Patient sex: F
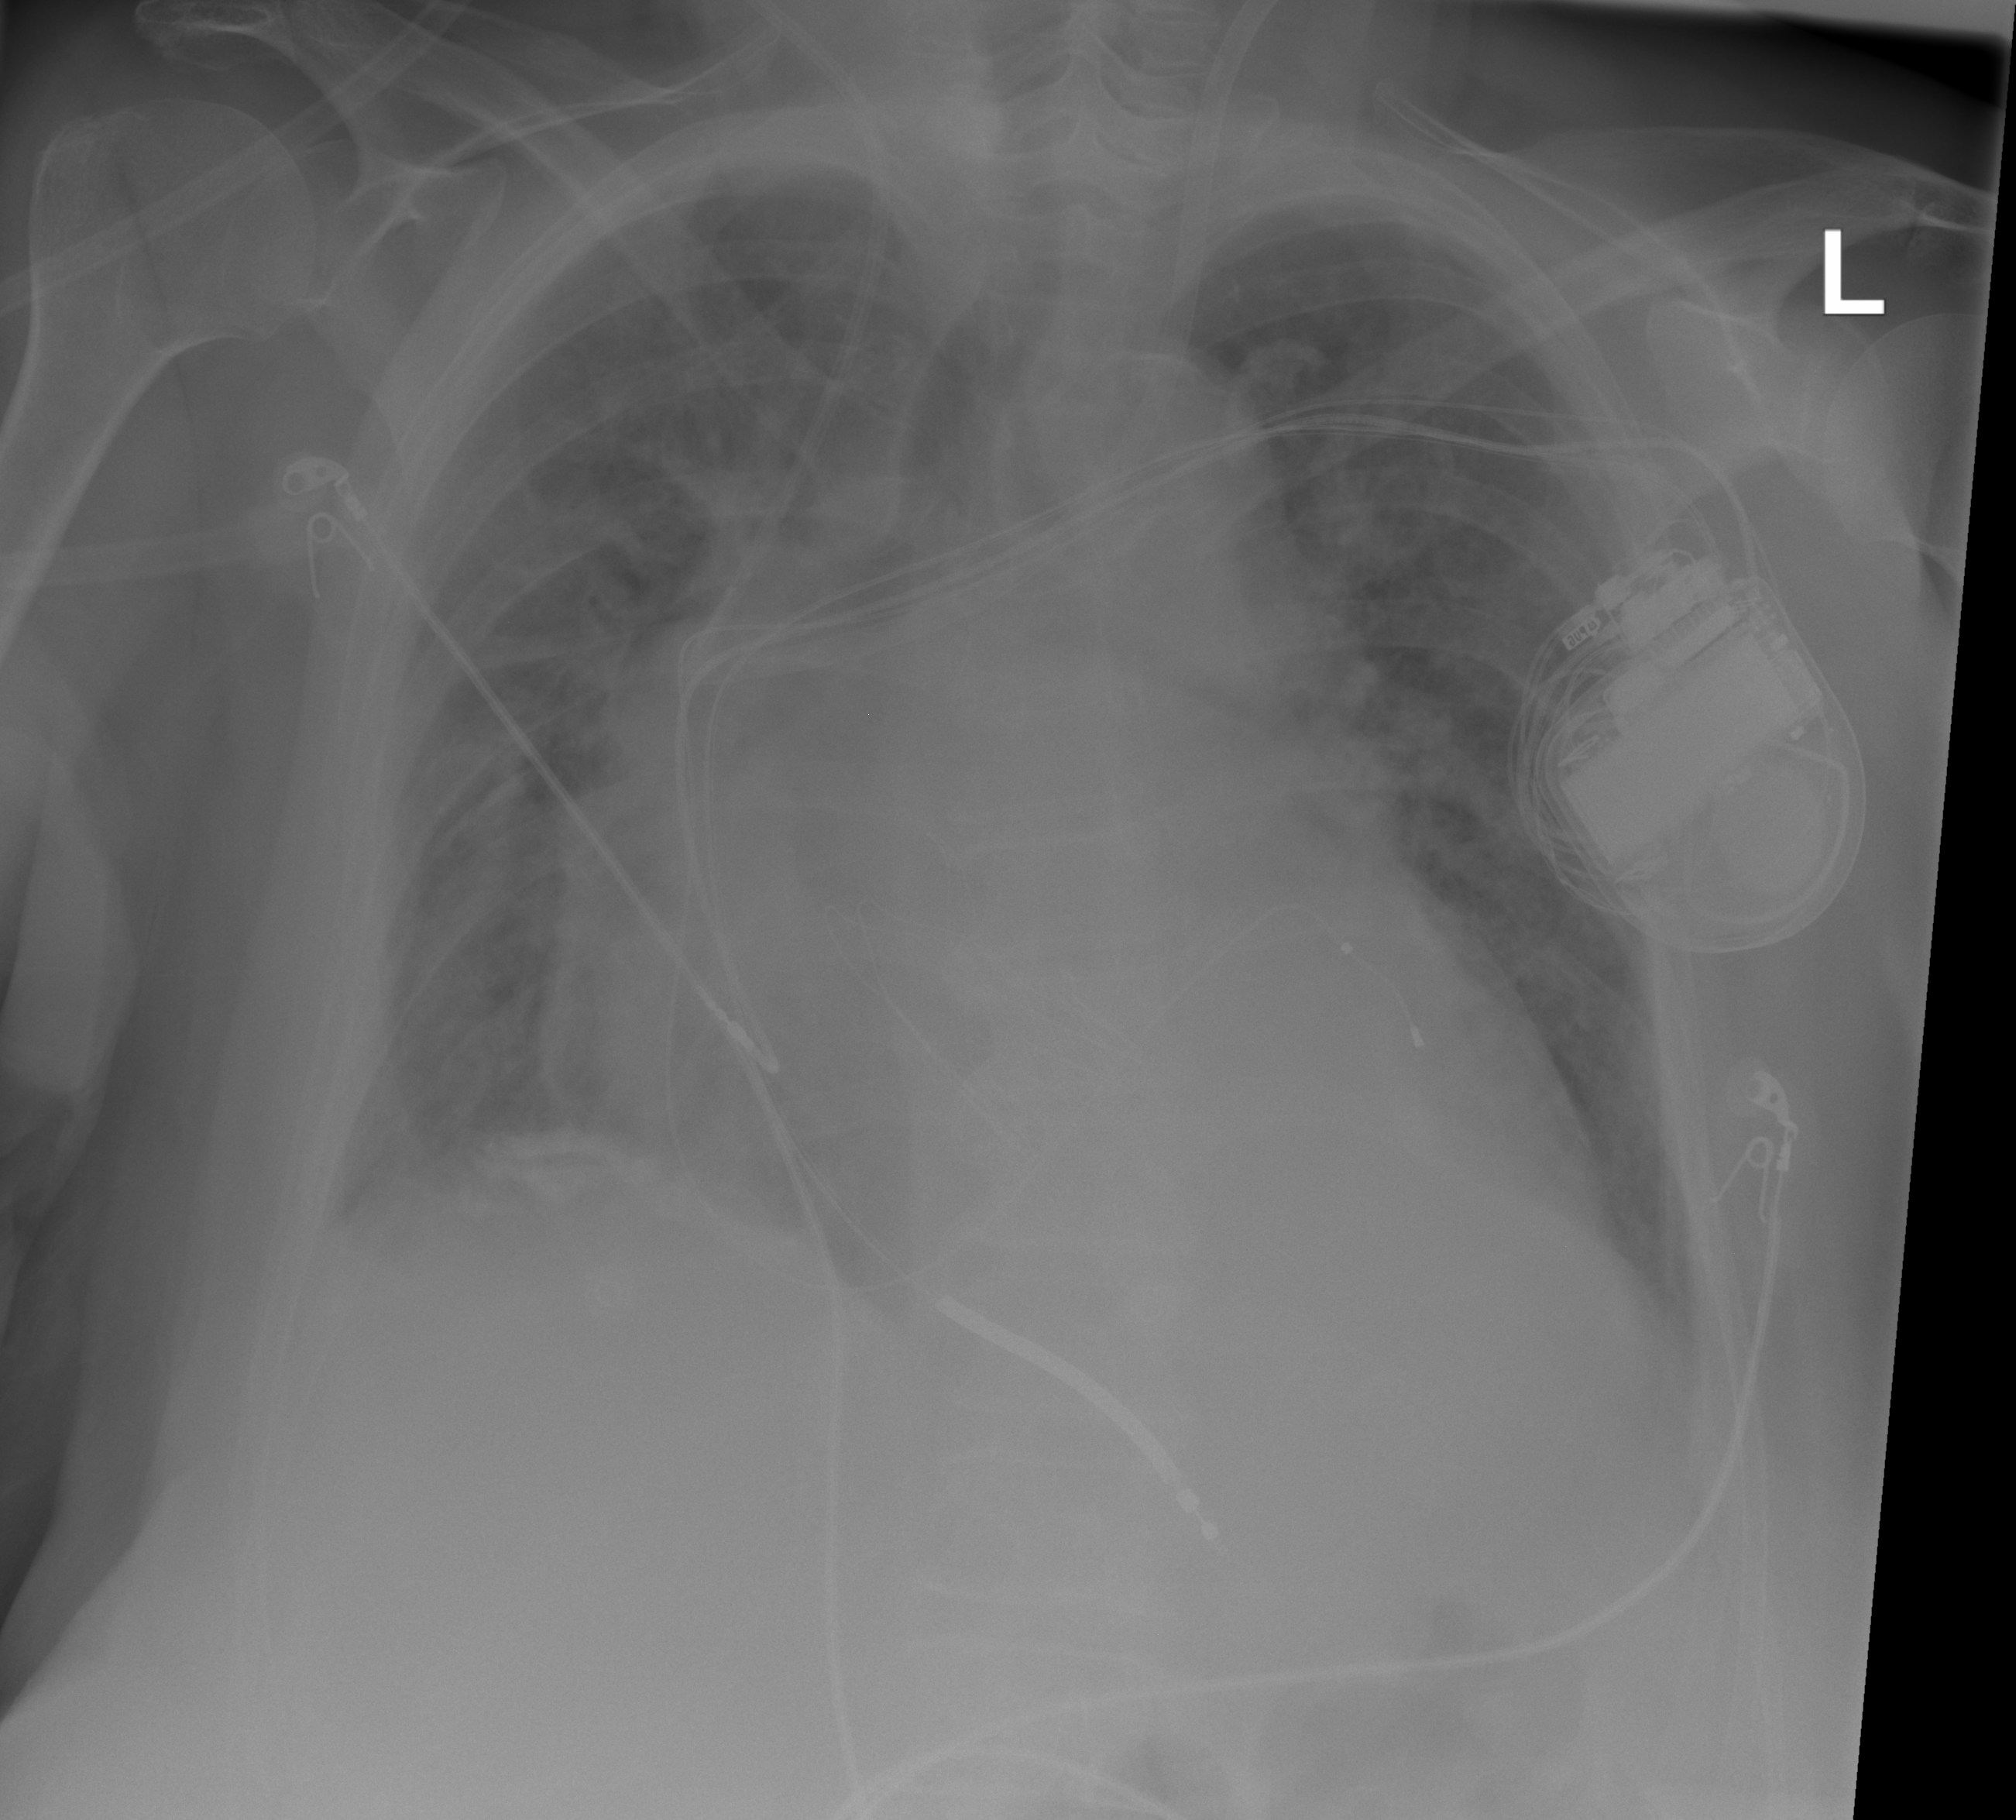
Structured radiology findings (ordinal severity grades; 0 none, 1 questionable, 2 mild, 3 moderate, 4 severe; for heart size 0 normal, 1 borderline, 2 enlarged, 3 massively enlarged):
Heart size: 3
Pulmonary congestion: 3
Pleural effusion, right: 2
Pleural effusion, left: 2
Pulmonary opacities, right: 2
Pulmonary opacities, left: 2
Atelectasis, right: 2
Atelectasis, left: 2